Aerial crown-view tile of a tropical tree (Barro Colorado Island, Panama), acquired 20240918:
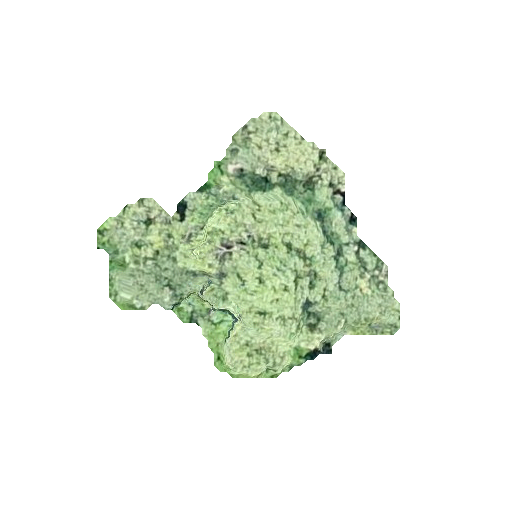
Species: Aspidosperma desmanthum
GBIF accepted scientific name: Aspidosperma desmanthum
Crown area: 72.334 m²